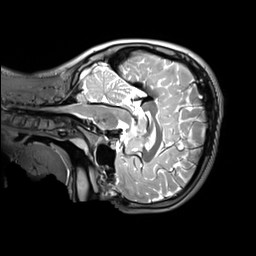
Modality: T2w
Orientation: sagittal
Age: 11
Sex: male
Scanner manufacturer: siemens
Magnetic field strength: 3 T
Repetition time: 3.2 s
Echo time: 0.408 s